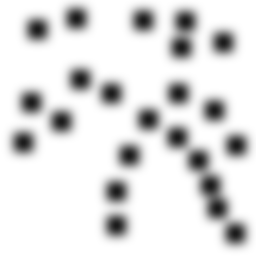
Squares: 23
Triangles: 0
Stars: 0
Total shapes: 23